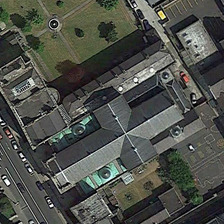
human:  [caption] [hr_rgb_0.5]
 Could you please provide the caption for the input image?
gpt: several green trees and a road with some cars are near a church .

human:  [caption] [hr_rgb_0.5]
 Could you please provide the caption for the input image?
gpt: several green trees and a road with some cars are near a church .

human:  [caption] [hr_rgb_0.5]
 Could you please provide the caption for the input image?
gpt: several green trees and a road with some cars are near a church .

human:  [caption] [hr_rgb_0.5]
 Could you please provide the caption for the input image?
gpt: several green trees and a road with some cars are near a church .

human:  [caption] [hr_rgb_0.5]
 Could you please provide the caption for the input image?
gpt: several green trees and a road with some cars are near a church .